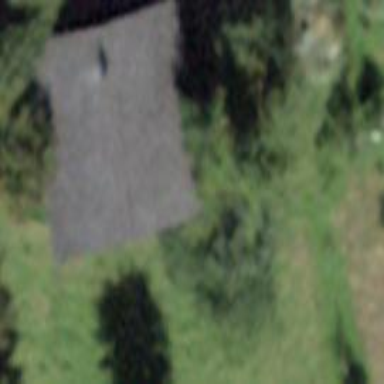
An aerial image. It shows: Shed building.